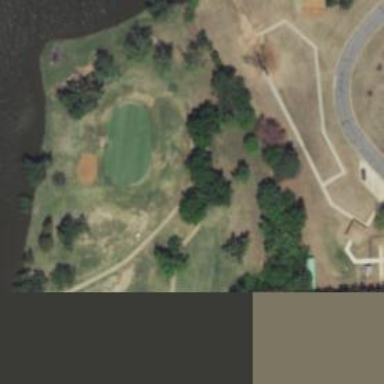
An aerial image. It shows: Path for both road and golf.